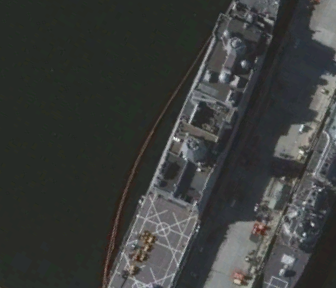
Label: combat